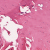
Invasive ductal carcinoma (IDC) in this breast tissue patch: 0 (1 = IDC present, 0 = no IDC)